Question: I'm using <URL>, there is a problem with showing letter "C", both upper and lower case. The letter is on the list of supported fonts on the official Webfonts page.

'''
@font-face {
font-family: "Signika";
font-style: normal;
font-weight: 700;
src: local("Signika-Bold"), url(http://themes.googleusercontent.com/static/fonts/signika/v3/7M5kxD4eGxuhgFaIk95pBRsxEYwM7FgeyaSgU71cLG0.woff) format("woff");
}
h1 {
font-family: "Signika", Helvetica, sans-serif;
}
'''
I have also tried typing the letter as HTML entitle ('&#269;'), but it doesn't help.
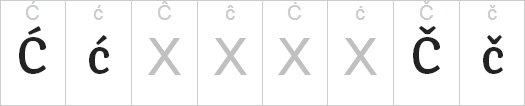
Answer: Thanks to Anon, the solution is to check the Latin Extended in the Google font settings. <URL> is updated.
'''
@font-face {
font-family: 'Signika';
font-style: normal;
font-weight: 700;
src: local('Signika-Bold'), url(http://themes.googleusercontent.com/static/fonts/signika/v3/F587cG5P5ff3TX6w4JlorxsxEYwM7FgeyaSgU71cLG0.woff) format('woff');
}
'''
Or:
'''
<link rel="stylesheet" href="http://fonts.googleapis.com/css?family=Signika:700&subset=latin,latin-ext">
'''